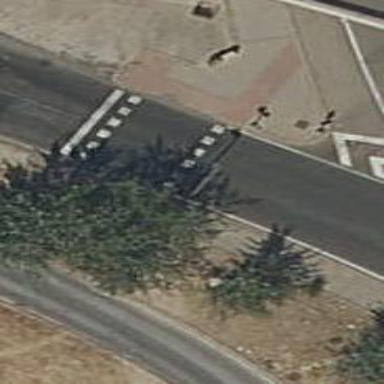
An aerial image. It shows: Asphalt footway with crossing controlled by traffic signals.